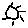
Label: sun